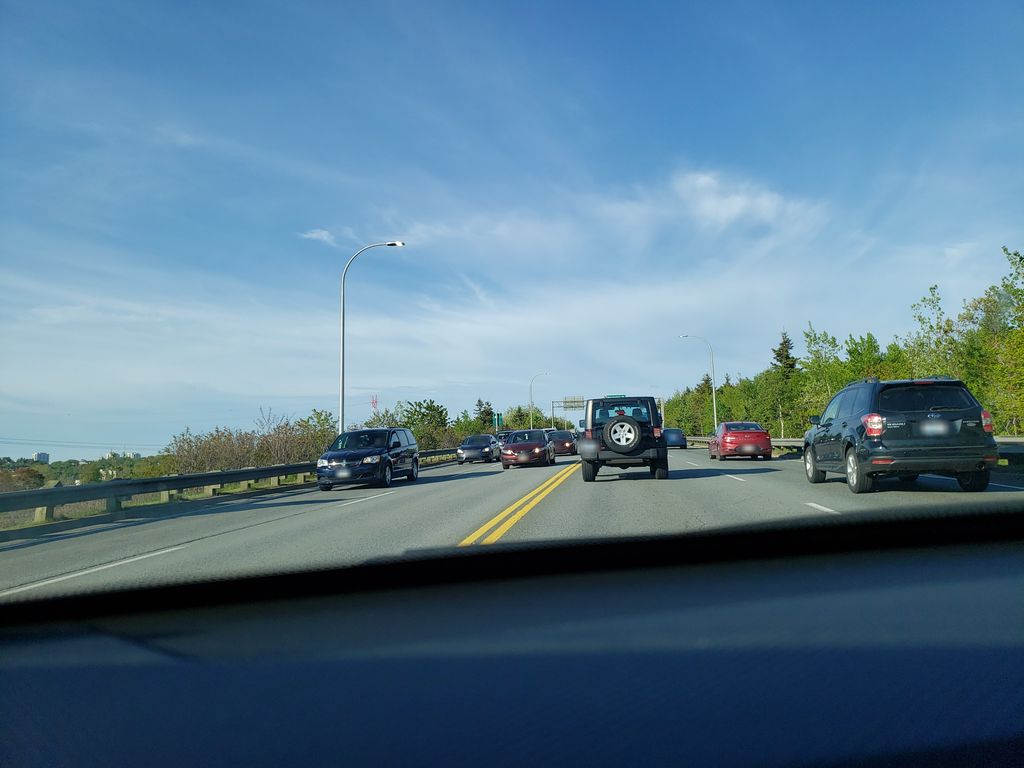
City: halifax